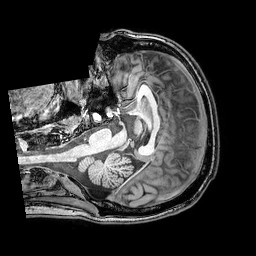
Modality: T1w
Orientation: axial
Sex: male
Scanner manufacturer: philips
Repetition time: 0.008145 s
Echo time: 0.00373 s